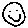
Label: smiley face